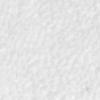
Label: no_change